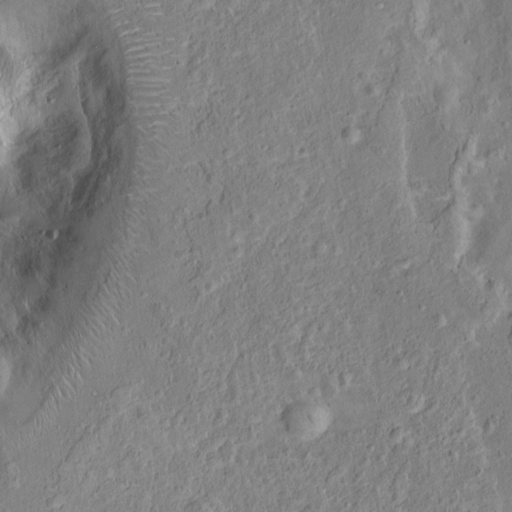
Classes present: Background, Cone